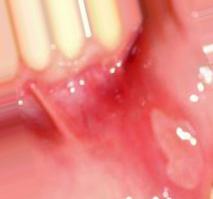
Condition: Mouth Ulcer